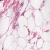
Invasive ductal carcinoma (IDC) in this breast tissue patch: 0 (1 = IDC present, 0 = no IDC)